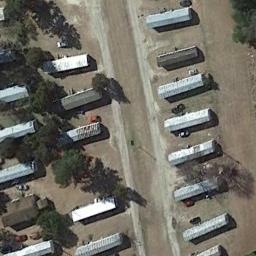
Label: mobile_home_park